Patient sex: M
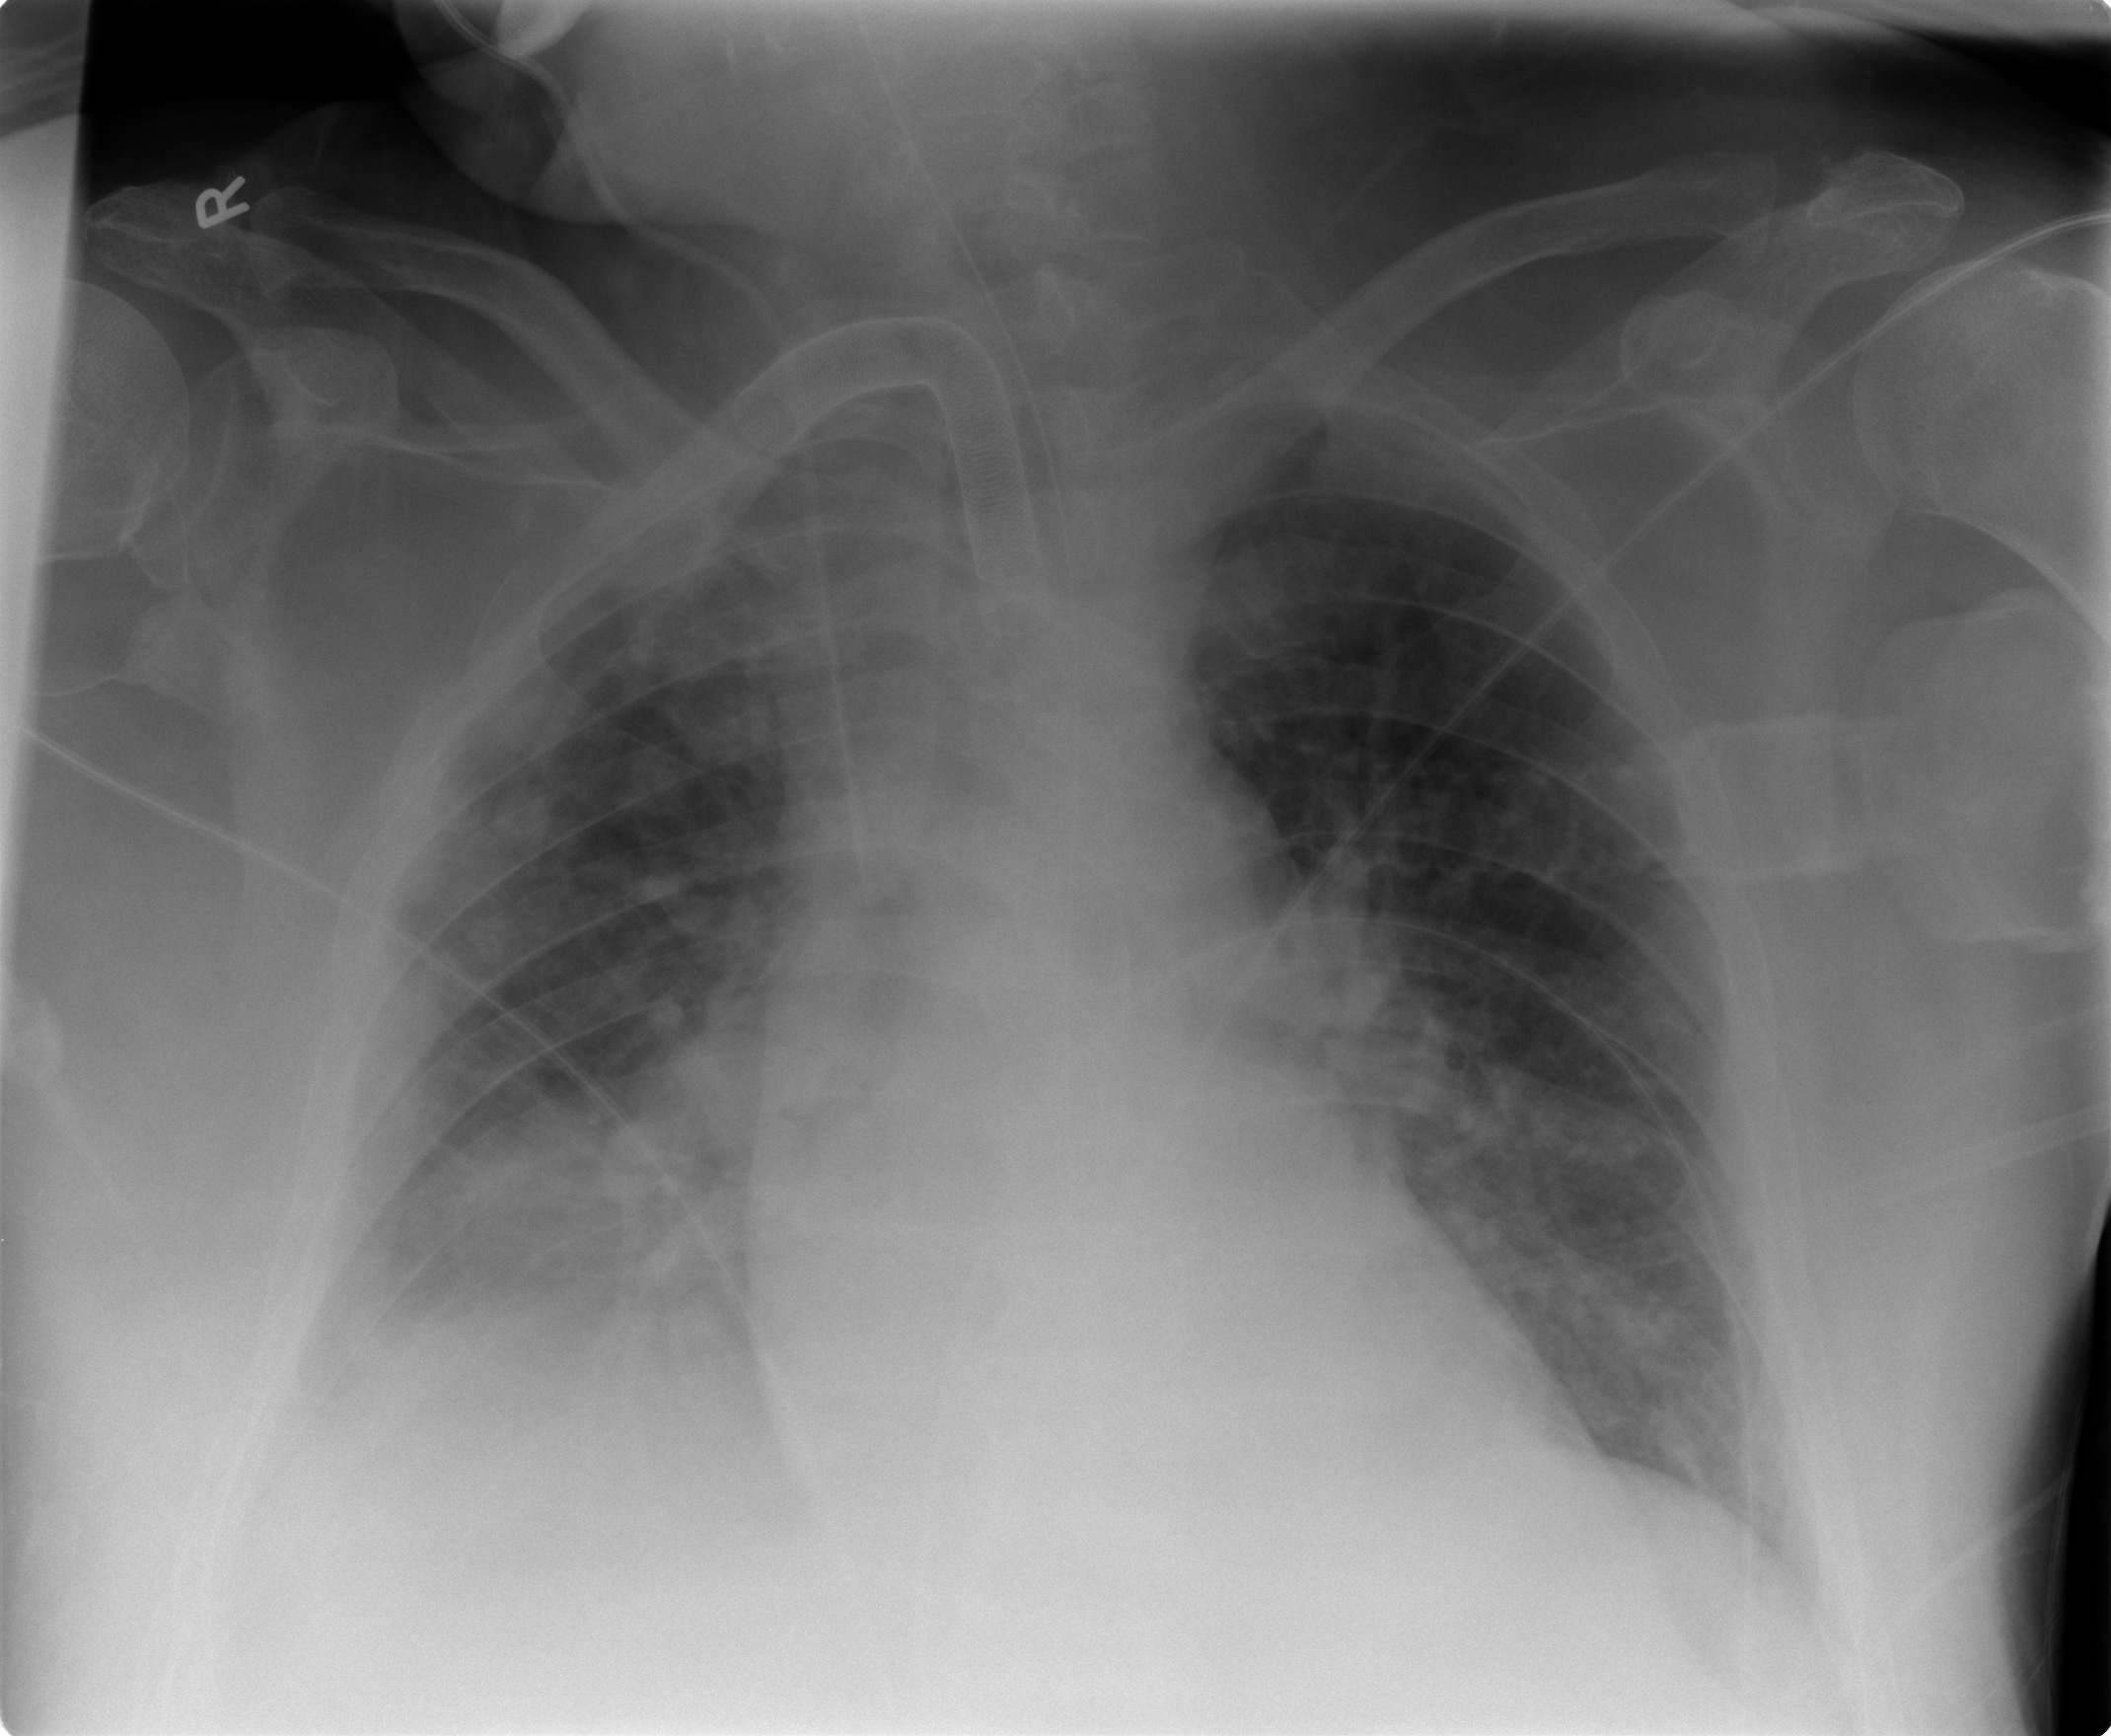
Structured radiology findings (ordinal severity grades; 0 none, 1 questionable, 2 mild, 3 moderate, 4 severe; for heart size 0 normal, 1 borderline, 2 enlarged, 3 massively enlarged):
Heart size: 0
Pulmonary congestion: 2
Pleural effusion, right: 3
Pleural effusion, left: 0
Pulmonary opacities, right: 3
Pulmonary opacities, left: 0
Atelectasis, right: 3
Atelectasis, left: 0